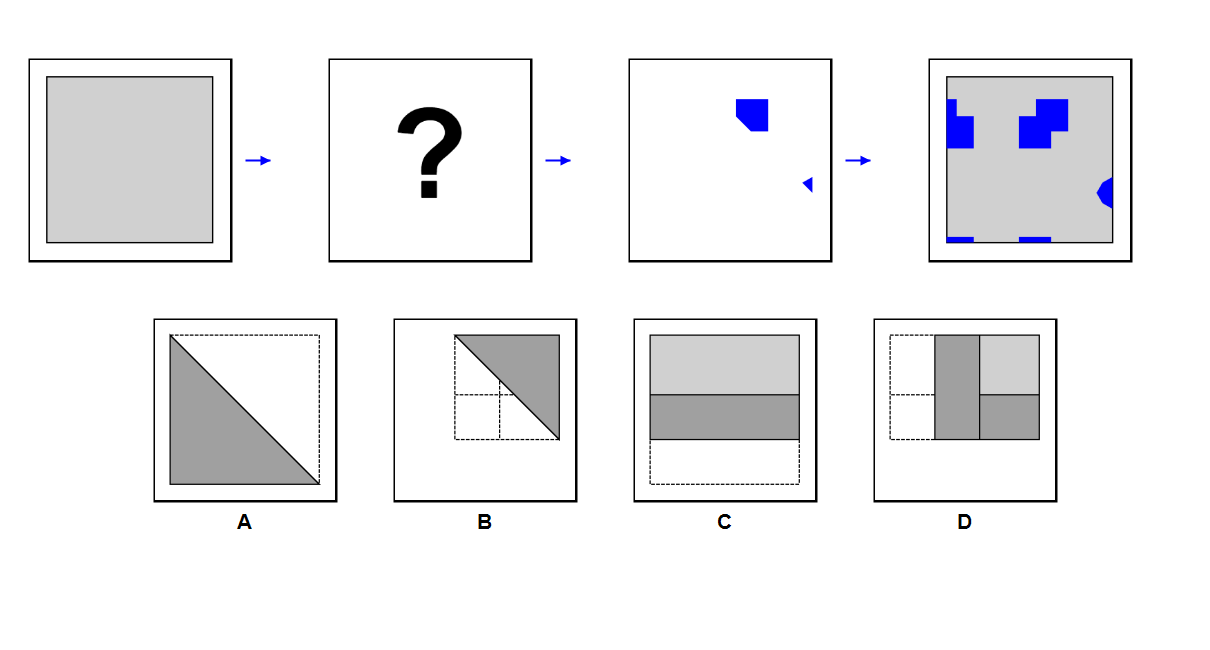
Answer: A